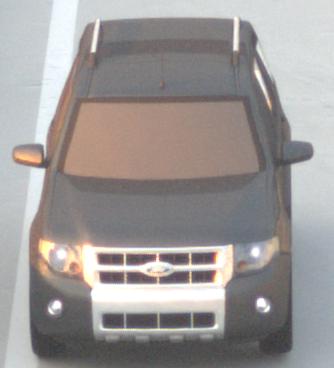
Make: Ford
Model: Escape Hybrid
Detailed model: -
Model produced from: 2004
Model produced until: 2012
Doors: 5
Color: gray
Road condition: dry road
Daytime: sunrise or sunset
Contrast: medium contrast